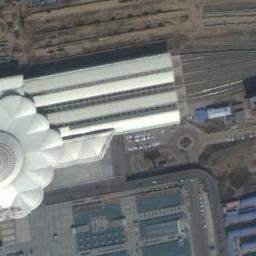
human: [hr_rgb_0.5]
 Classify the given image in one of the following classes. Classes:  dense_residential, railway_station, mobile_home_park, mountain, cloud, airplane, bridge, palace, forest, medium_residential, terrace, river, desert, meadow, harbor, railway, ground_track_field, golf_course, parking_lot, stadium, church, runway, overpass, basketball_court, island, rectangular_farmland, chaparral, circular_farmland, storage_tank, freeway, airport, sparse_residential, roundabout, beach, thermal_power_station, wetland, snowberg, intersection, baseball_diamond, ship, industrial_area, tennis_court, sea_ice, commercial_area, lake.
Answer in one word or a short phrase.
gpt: railway_station